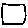
Label: square